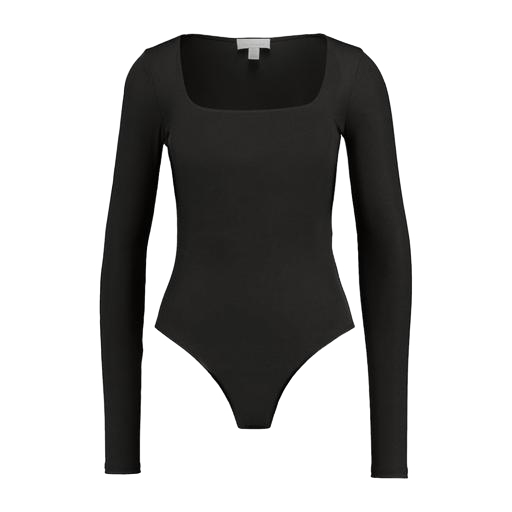
square neck, black mira cape-effect bodysuit, long sleeve, white background